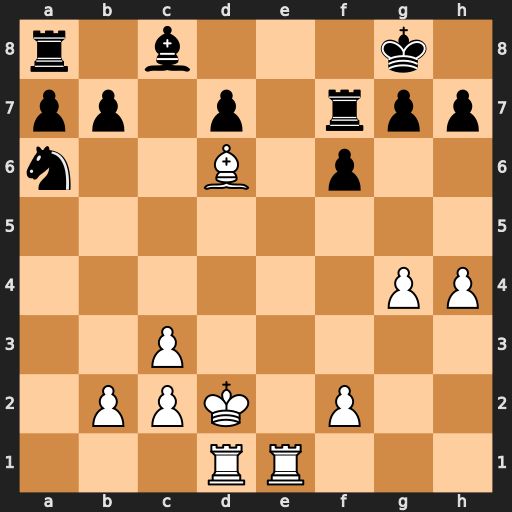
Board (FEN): r1b3k1/pp1p1rpp/n2B1p2/8/6PP/2P5/1PPK1P2/3RR3
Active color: w
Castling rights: -
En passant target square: -
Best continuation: Re8+ Rf8 Rxf8#